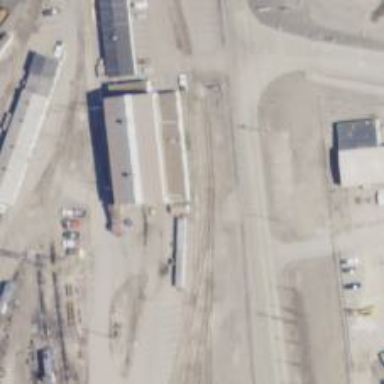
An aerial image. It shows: Rail spur service.